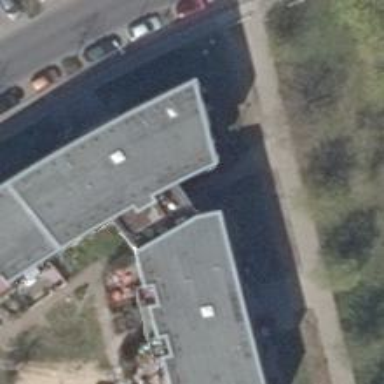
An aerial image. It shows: Apartment building with flat roof.